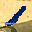
Label: 1